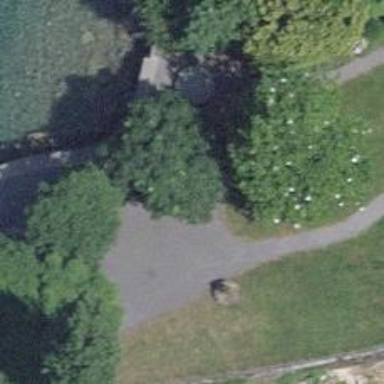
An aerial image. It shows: Brown bench in the vicinity.